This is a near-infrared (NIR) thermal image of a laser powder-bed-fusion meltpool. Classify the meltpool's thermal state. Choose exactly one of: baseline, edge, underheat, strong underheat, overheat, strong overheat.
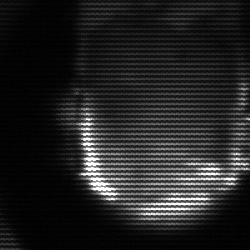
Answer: baseline